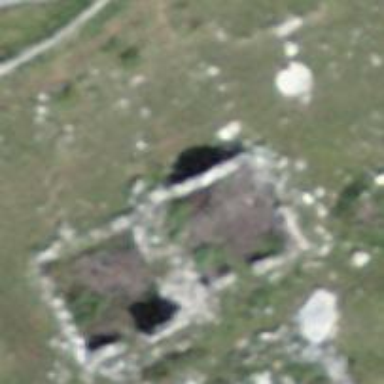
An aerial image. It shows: Ruins of building.